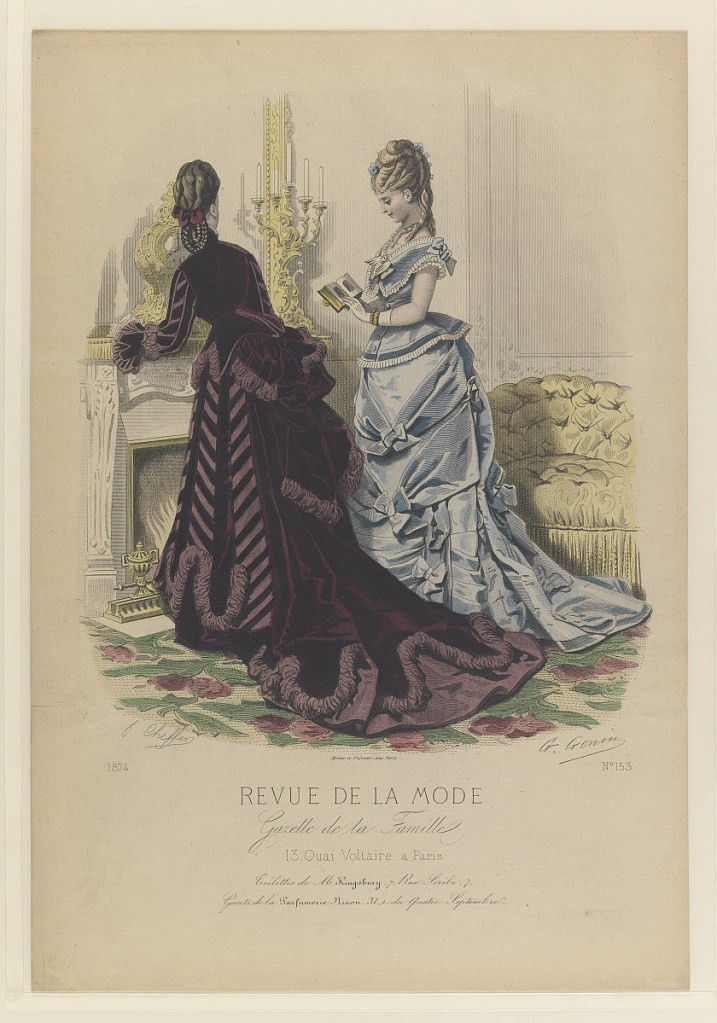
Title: Plate No. 153 in Fashion Review in the Family Gazette [Revue de la Mode, Gazette de la Famille]
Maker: E. Cheffer, French, active late 19th century
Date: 1874
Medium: Lithograph on cream wove paper
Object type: Print
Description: Fashion plate of two woman standing by a fireplace.  Woman with back turned shows the back of her deep purpple velvet long sleeved jacket and skirt.  A large bustle with draping fabric and train of dress.  There are panels of stripped fabirc on front of dress and along the sleeves of jacket.  Gathered fabric in a lighter shade of purple create trim along the bottom of skirt, bustle, and end of flared sleeves.

Woman in side profile reading a book wears a light blue sleeveless dress. Bodice is buttoned down the front with a dove atop a bow at the center of the neckline.  The bodice has a pleated white trim along the bottom of bodice, collar, and neckline.  There are bows on the shoulders of the bodice.  Throughout the skirt of the dress are draped and gathered fabric.  Some of the draped fabric creates bow along front and back of skirt.  She is also accessorized with white gloves, gold cuff and neclace with cross pendant.